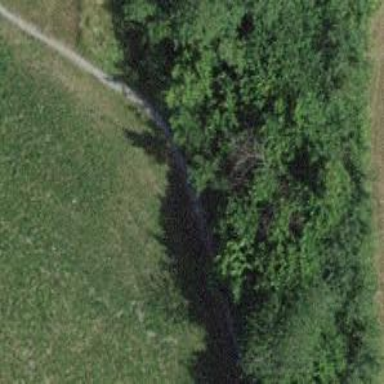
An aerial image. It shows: Path with grass paver surface.